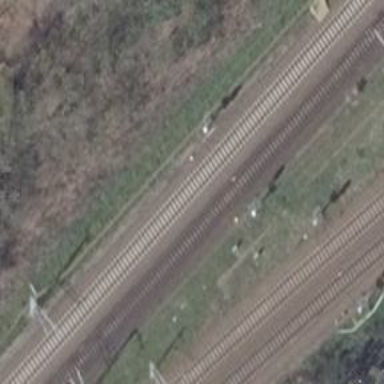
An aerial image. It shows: Railway track with contact line for electrification.